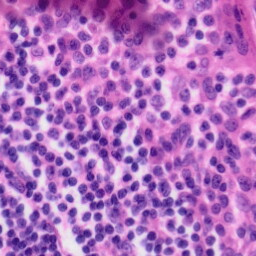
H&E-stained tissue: Tonsil